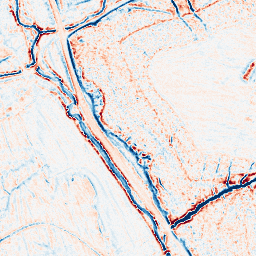
Category: edge_preserving
Decomposition family: bilateral
Decomposition parameters: d: 9
sigma_color: 150
sigma_space: 50
Upsampling method: regularized
Upsampling parameters: scale: 4
lambda_reg: 0.01
Upsampling scale: 4